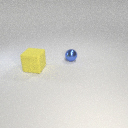
large yellow rubber cube in front of small blue metal sphere